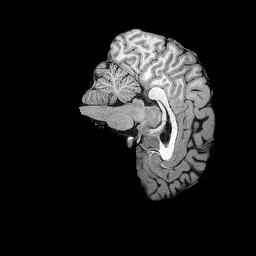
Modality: T1w
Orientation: sagittal
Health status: ill